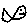
Label: fish